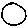
Label: circle